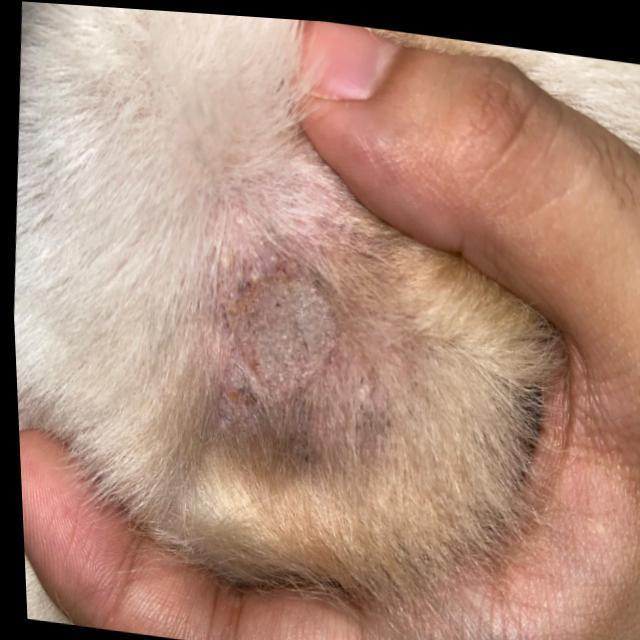
Canine ringworm (Dermatophytosis) — fungal infection caused by Microsporum or Trichophyton. Presents with circular alopecia, scaling, crusting, and broken hairs.